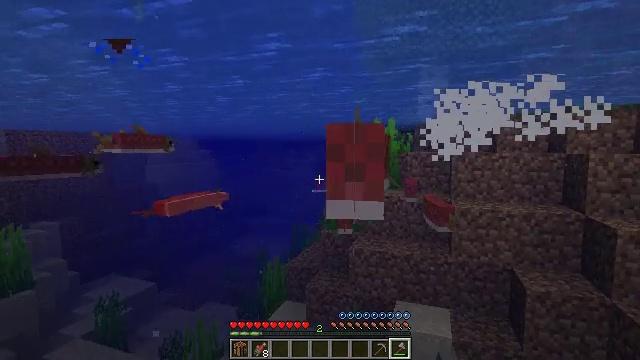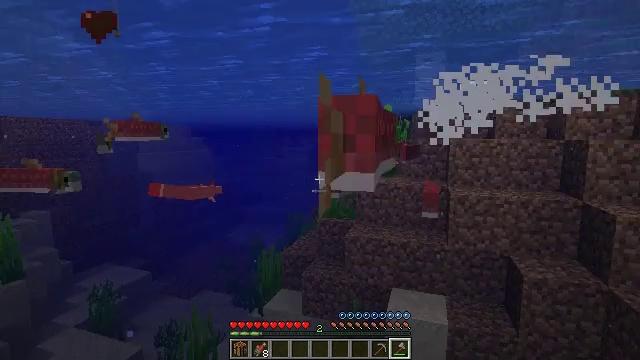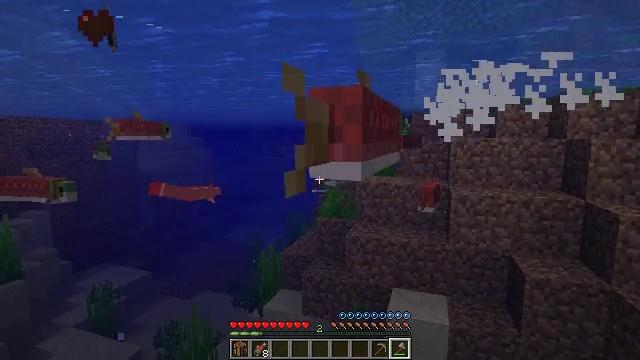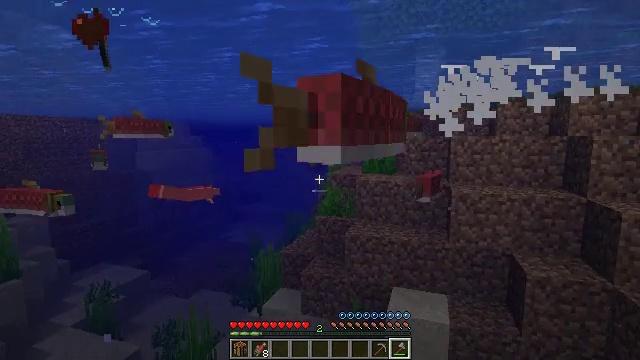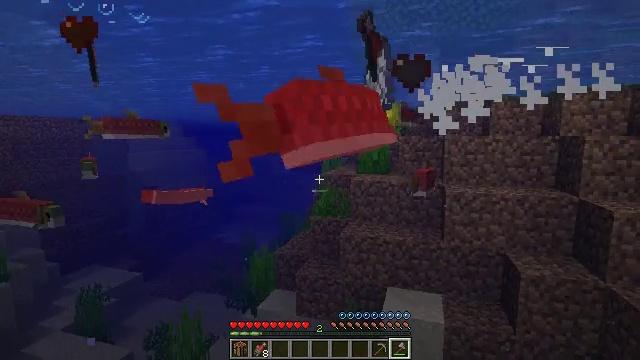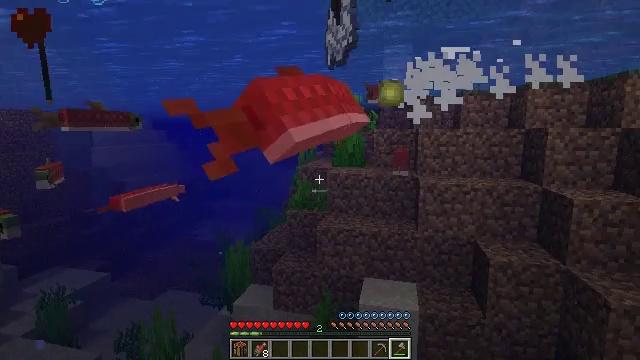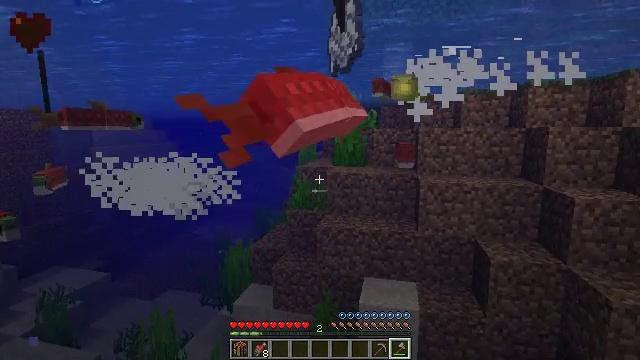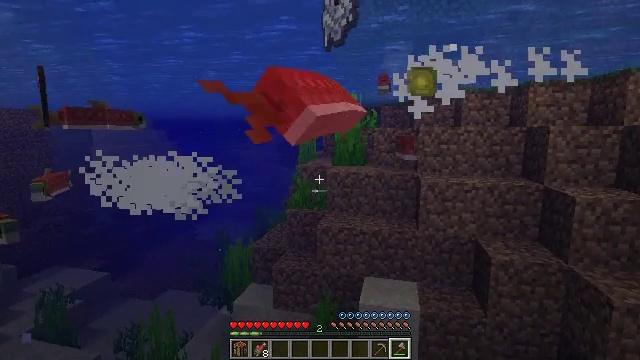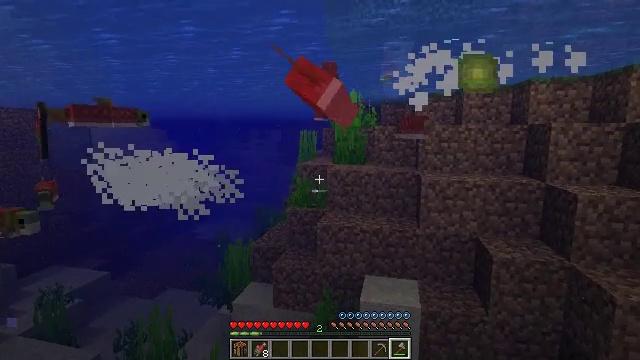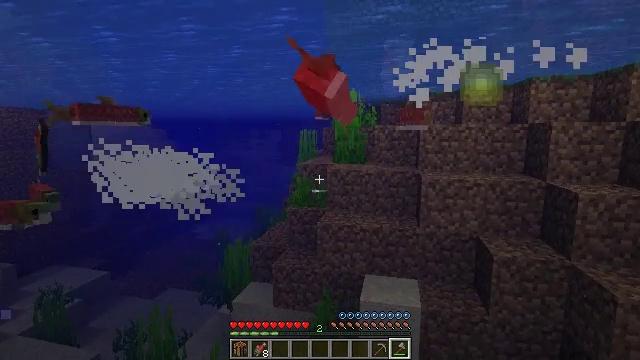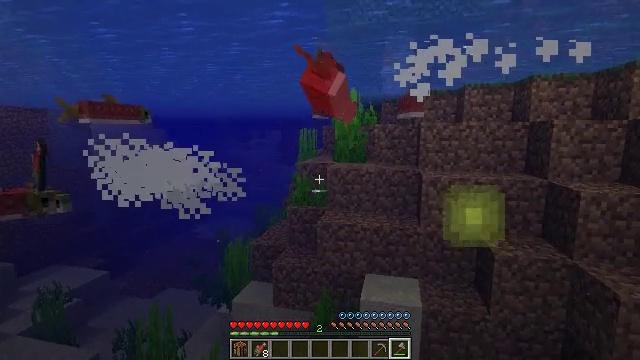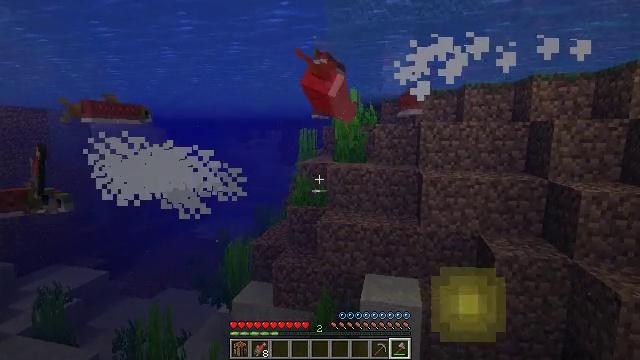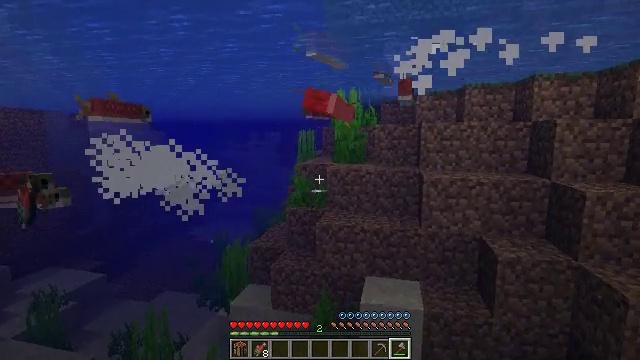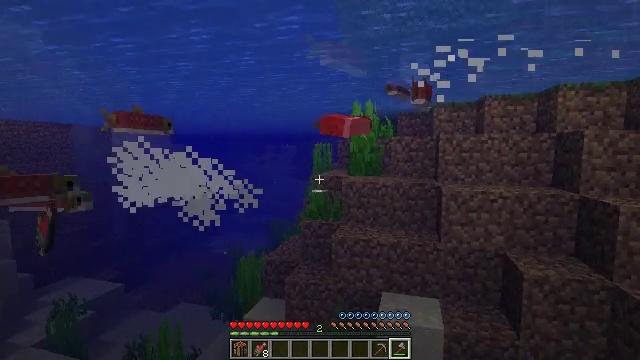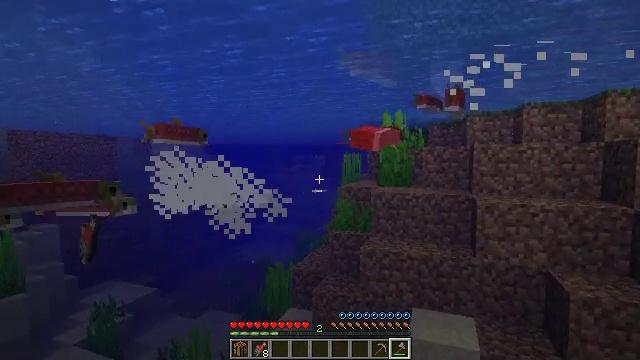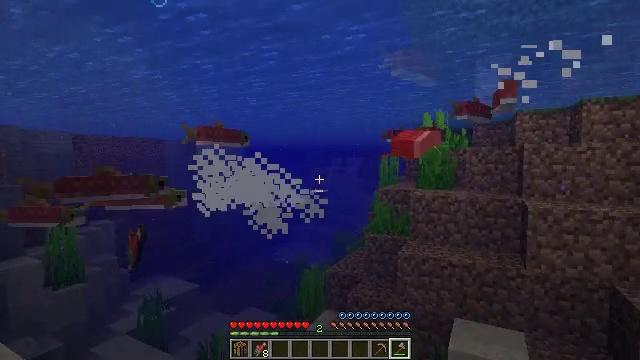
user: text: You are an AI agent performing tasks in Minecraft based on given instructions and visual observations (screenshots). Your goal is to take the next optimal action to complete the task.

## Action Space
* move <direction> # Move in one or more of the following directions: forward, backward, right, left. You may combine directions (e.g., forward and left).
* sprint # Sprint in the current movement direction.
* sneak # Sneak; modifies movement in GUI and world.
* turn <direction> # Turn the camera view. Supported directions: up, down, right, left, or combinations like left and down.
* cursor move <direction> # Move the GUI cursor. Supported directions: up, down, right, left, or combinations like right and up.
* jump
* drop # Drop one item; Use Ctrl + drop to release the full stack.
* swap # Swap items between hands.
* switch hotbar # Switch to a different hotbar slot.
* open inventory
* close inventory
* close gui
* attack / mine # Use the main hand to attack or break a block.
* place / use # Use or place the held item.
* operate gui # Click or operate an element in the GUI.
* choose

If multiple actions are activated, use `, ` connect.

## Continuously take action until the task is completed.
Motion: motion action
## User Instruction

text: Hunt a salmon.
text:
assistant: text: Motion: turn down, attack / mine
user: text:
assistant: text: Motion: attack / mine
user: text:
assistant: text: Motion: no_op
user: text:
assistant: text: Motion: turn right
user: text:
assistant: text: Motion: turn right and down
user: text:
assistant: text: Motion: no_op
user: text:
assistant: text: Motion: no_op
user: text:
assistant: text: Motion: no_op
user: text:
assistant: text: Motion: no_op
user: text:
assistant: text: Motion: move forward
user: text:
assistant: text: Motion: move forward
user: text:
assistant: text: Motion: move forward
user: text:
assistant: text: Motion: move forward, turn left and up
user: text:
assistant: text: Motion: move forward, turn left and up
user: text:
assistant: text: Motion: move forward, turn left
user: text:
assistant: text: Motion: move forward, turn left
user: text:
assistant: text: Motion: move forward and move left, turn left and down
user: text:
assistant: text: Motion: move forward and move left, turn left and down
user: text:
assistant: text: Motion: move forward and move left, turn left and down
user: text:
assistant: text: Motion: move forward and move left, turn left and down
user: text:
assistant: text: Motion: move forward, turn left and down
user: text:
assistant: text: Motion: move forward, sneak, turn left
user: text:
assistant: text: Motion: move forward, sneak
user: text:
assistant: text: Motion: move forward, sneak
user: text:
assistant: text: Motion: move forward and move left, sneak
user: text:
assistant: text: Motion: move forward and move left, sneak
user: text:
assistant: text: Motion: move forward and move left, sneak
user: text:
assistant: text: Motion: move forward, sneak
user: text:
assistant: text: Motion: move forward, sneak
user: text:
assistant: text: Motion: move forward